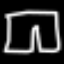
Label: pants